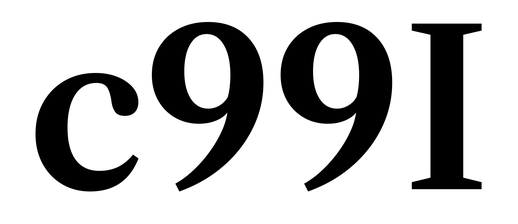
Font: LibreCaslonText_SemiBold